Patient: sex F, age 57
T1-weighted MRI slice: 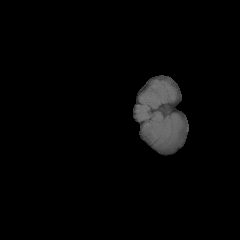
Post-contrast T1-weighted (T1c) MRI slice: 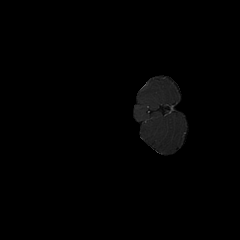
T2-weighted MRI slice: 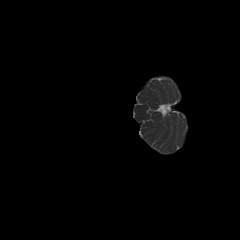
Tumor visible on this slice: no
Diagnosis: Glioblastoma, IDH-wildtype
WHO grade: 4